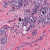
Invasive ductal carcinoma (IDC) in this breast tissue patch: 0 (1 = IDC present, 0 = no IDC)